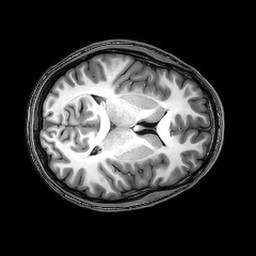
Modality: T1w
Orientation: axial
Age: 21
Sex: male
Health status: healthy
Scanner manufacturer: philips
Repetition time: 0.008159 s
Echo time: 0.00375 s